Question: If I want to create web site in android application by using eclipse 3.7 then what I required for that?
I have eclipse 3.7.0, and android 2.2 AVD.
I have a web site which is already exist but when user use the mobile he have to display mobile view so what I have to do first?
Is it required html5 and css? If yes then how can I use it?
like

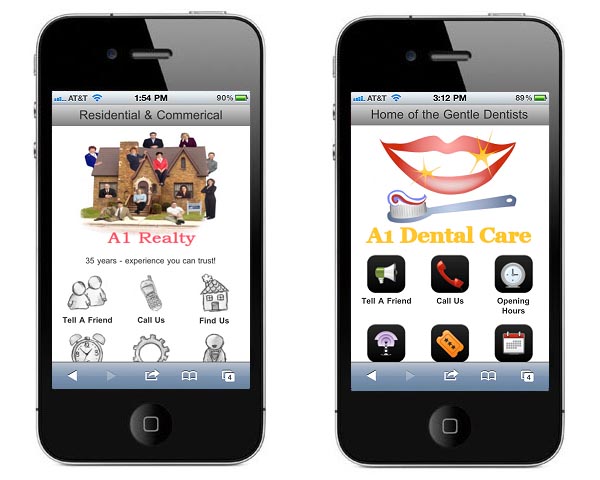
Answer: Do you want to have native app? Do you want app which user can download from playstore and this app will display your website? If so, you can create simple android app and as view use webview. Into this webview you can load website from url or local file.
You can also check out <URL>